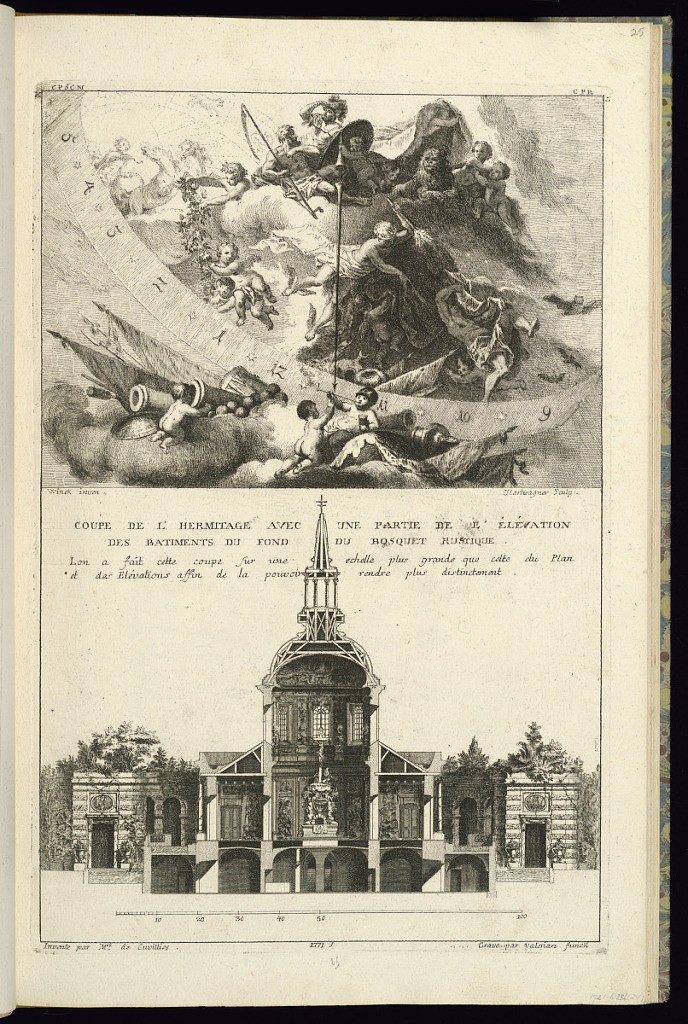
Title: COUPE DE L’HERMITAGE AVEC UNE PARTIE DE L’ÉLÉVATION DES BATIMENTS DU FOND DU BOSQUET RUSTIQUE
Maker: François de Cuvilliés the younger, German, 1731 - 1777
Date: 1771
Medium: Etching and engraving on paper
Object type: Print
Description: An architectural section and part elevation of a garden building topped with a dome and cupola. The interior features a sculptural group with Jesus on the cross. Above the section is an allegorical headpiece featuring figures, putti, animals with arms and armor and a ring with astrological signs and numbers set within clouds. The plate is titled, signed, numbered, and dated.